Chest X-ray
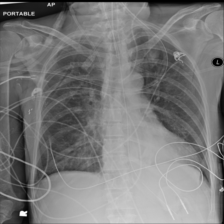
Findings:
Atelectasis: negative
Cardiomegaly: negative
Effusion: negative
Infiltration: negative
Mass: negative
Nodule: negative
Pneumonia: negative
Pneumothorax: negative
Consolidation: negative
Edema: negative
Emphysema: negative
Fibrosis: negative
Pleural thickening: negative
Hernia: negative